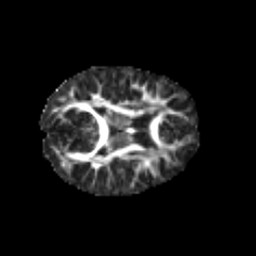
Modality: FA
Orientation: axial
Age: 6
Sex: female
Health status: healthy